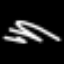
Label: squiggle